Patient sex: F
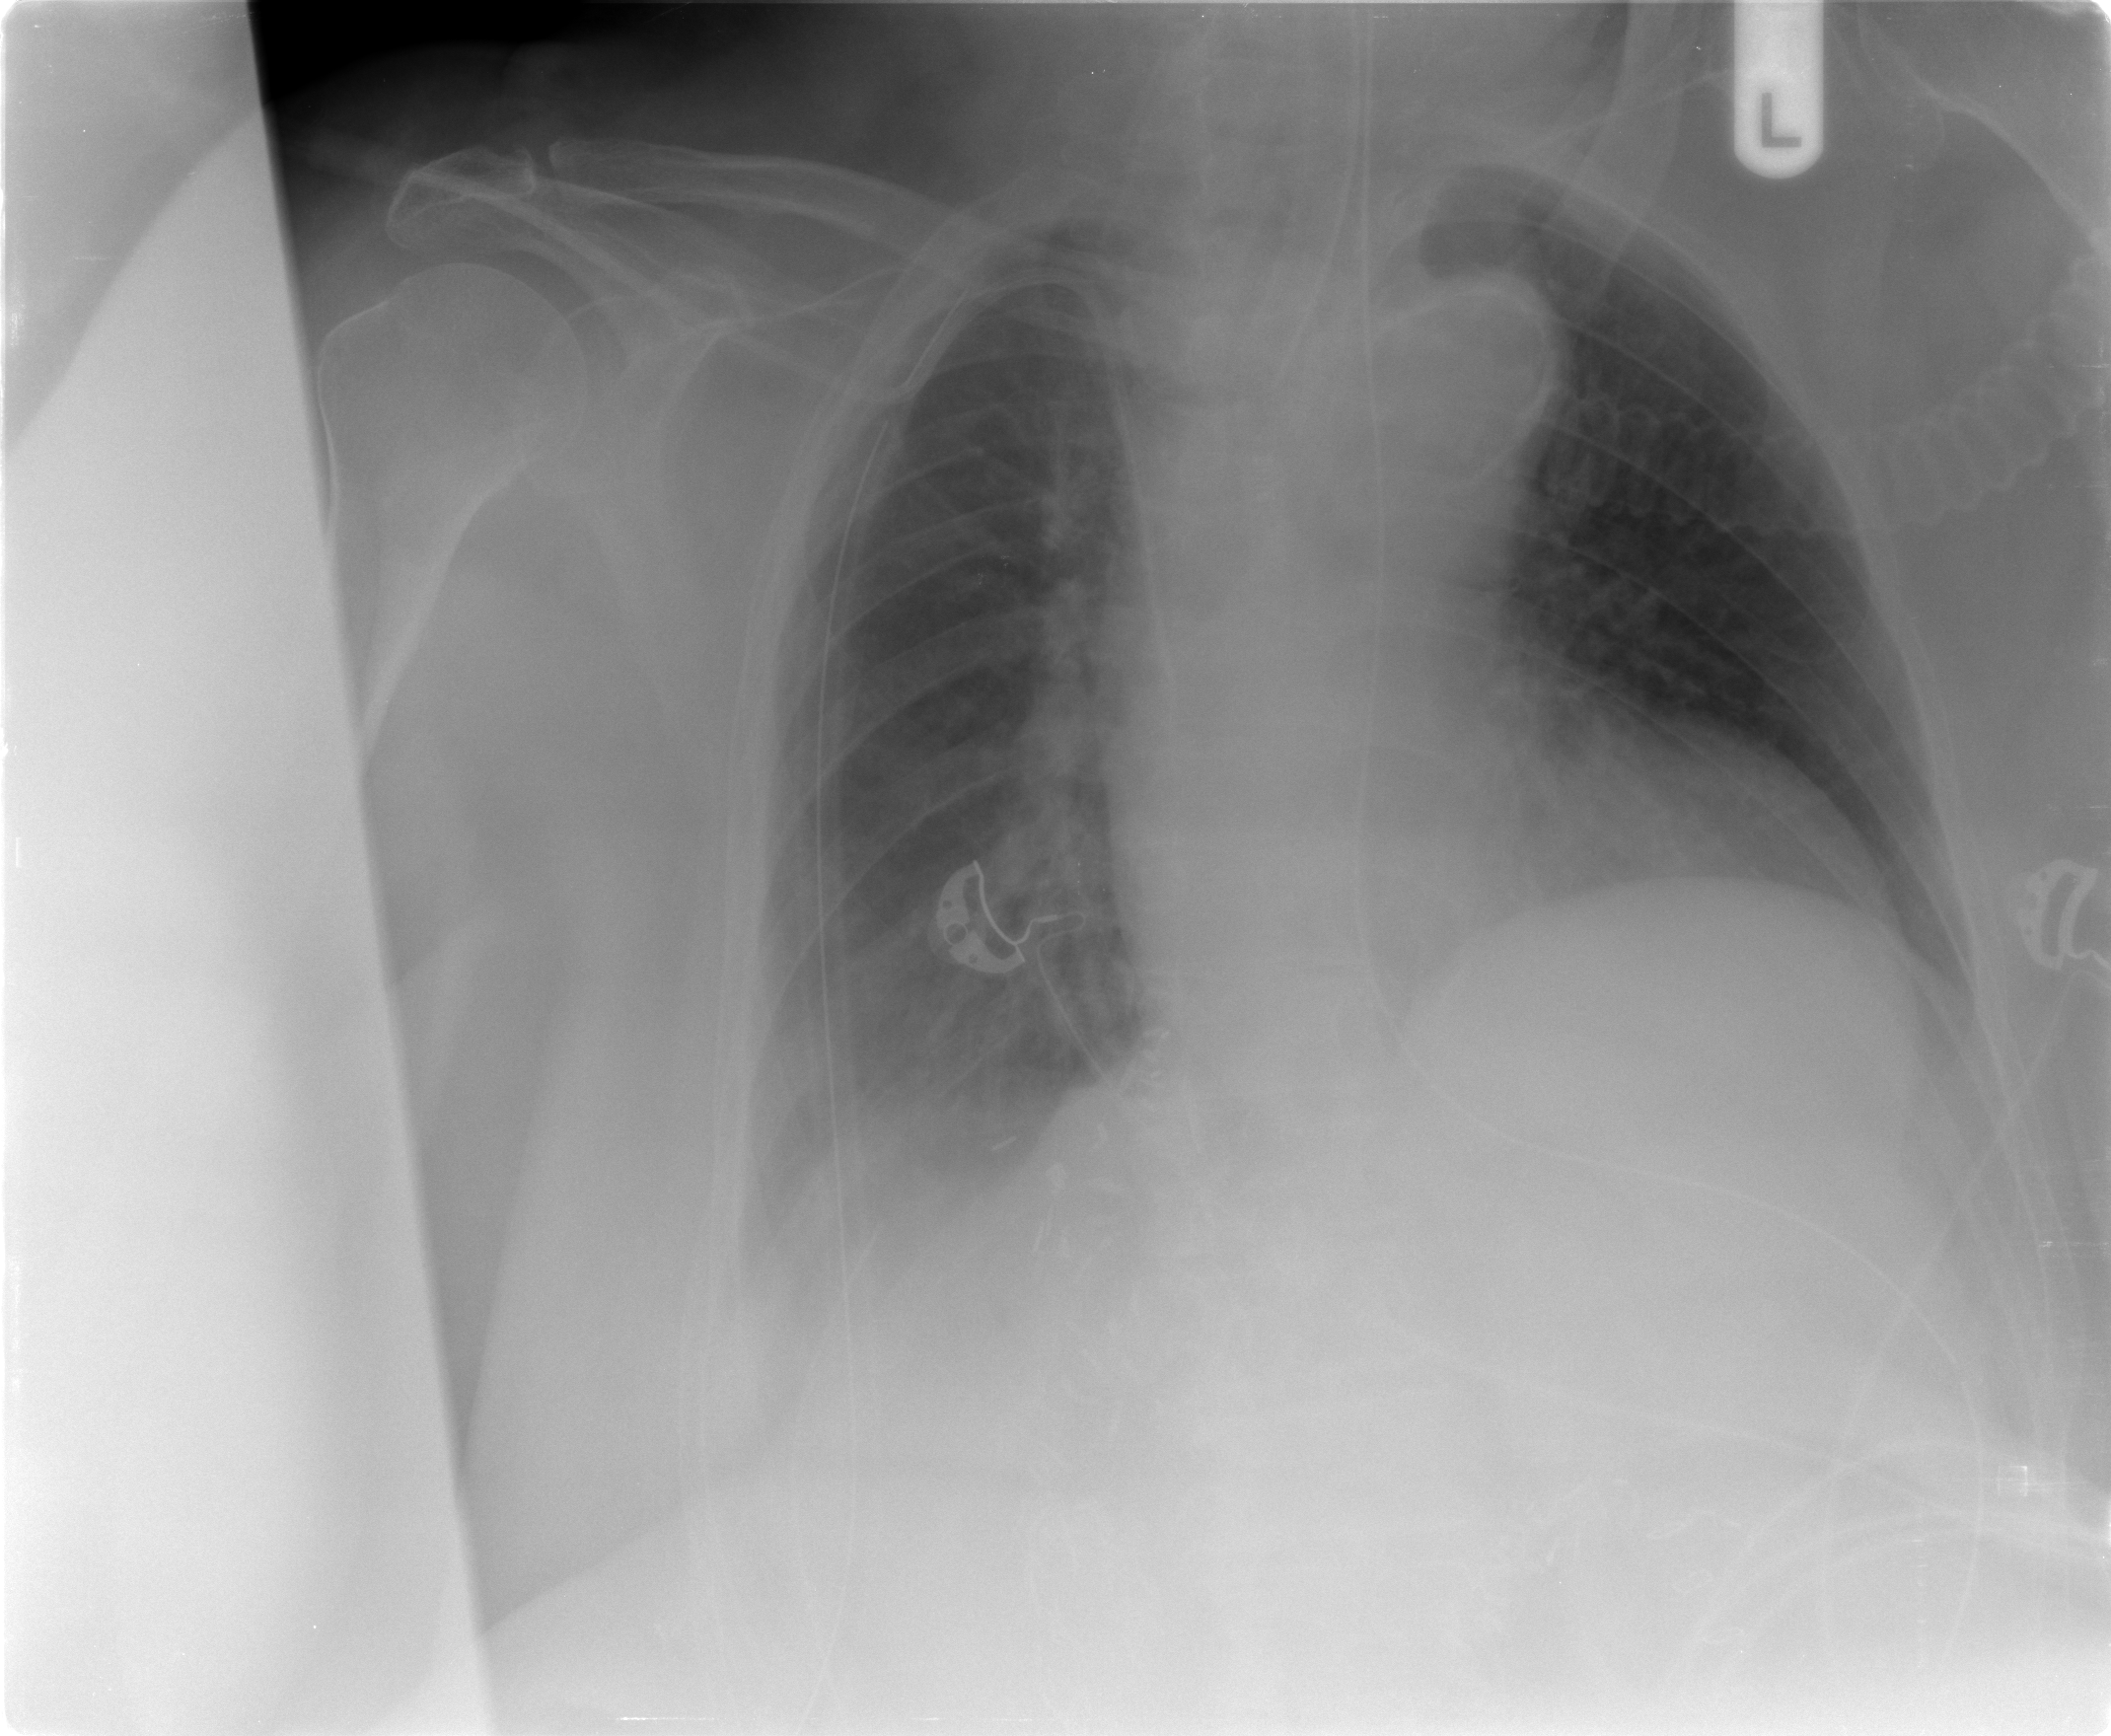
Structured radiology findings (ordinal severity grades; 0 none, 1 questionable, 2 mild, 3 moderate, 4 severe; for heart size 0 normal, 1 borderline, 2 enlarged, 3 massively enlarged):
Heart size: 2
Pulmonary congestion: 0
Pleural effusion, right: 2
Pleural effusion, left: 0
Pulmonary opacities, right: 0
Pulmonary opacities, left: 0
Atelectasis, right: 2
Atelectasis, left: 0